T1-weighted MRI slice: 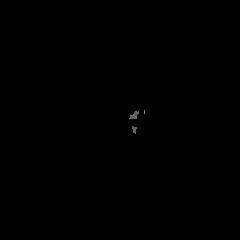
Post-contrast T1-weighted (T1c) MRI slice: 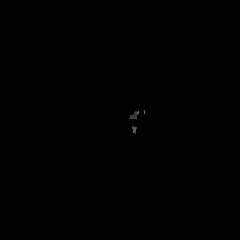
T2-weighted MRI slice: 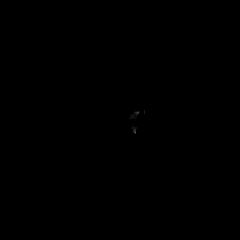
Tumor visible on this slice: no